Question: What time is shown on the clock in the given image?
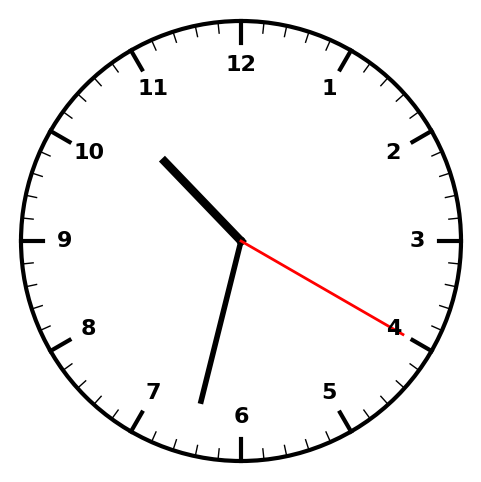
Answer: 10:32:20